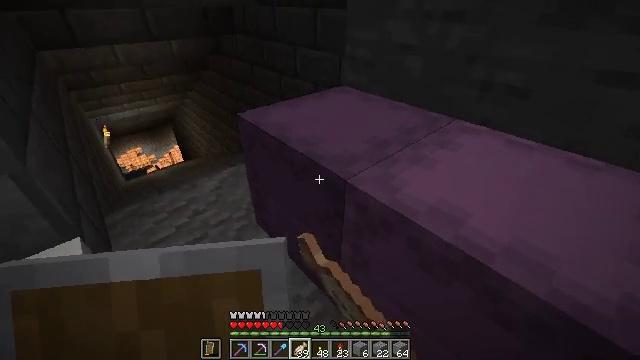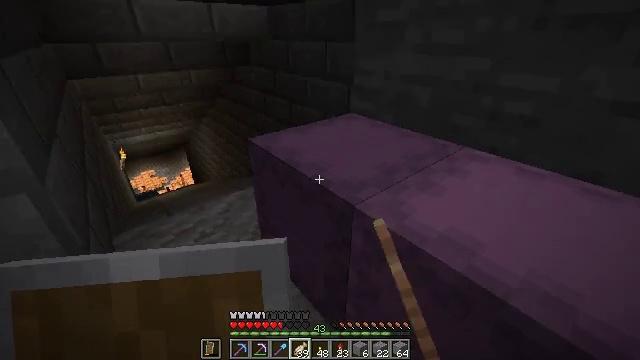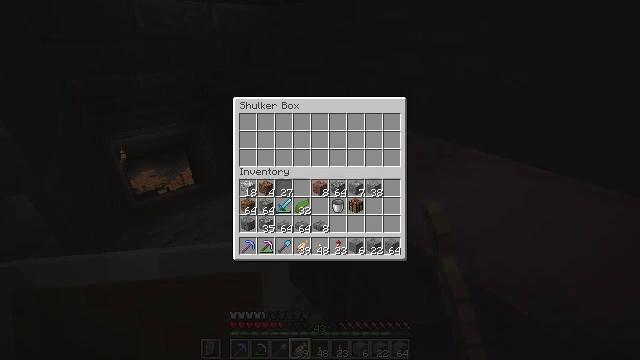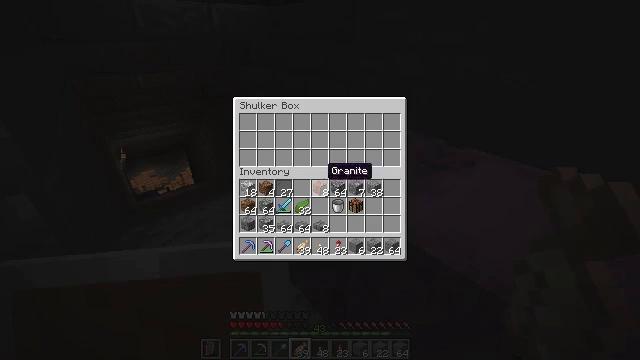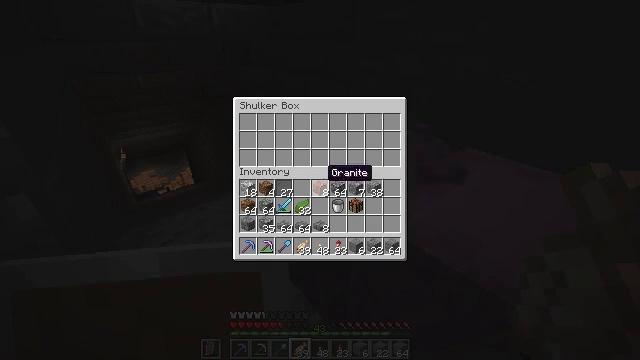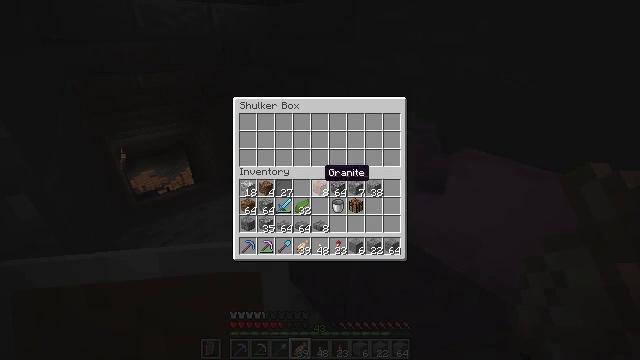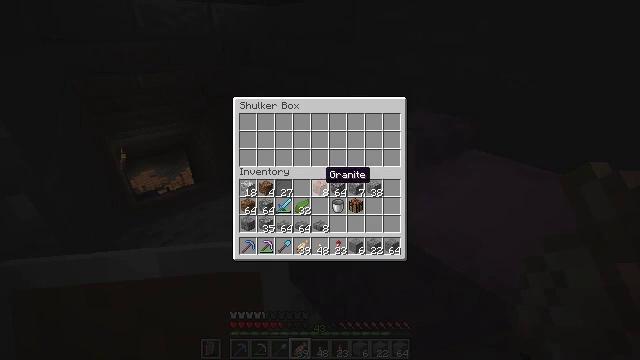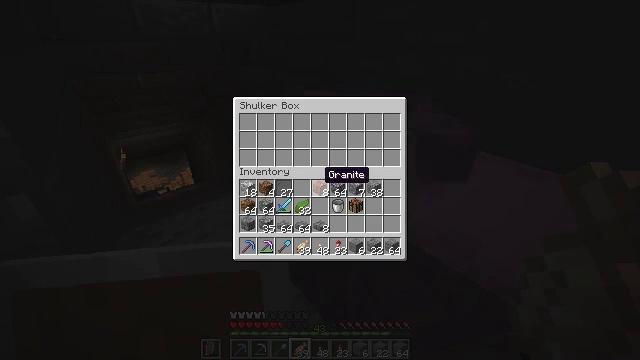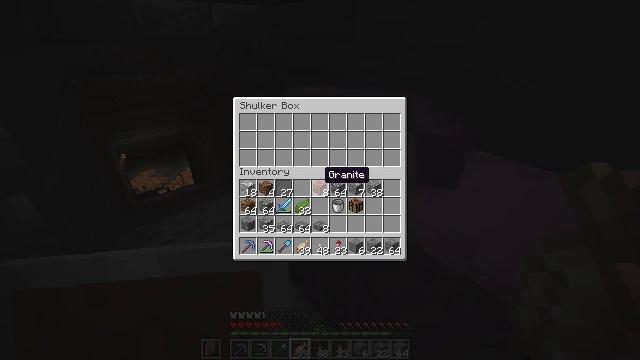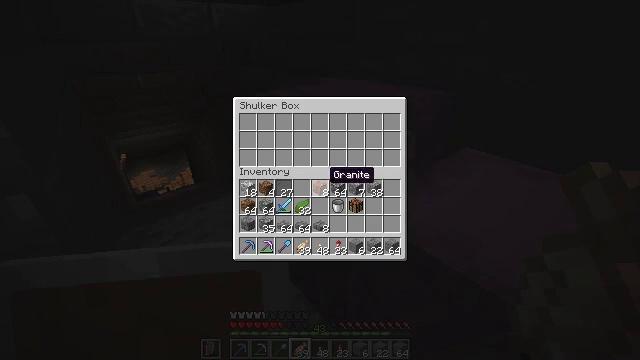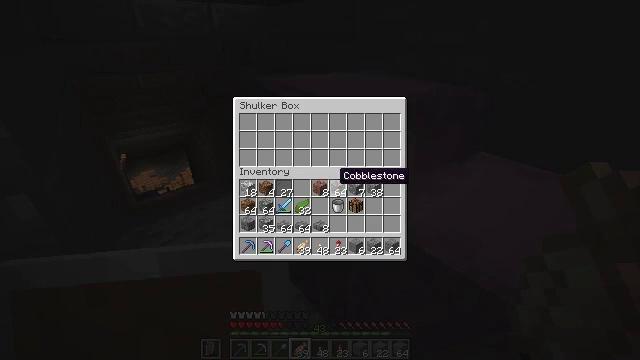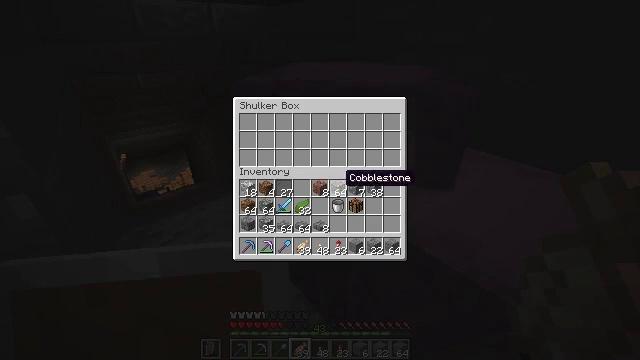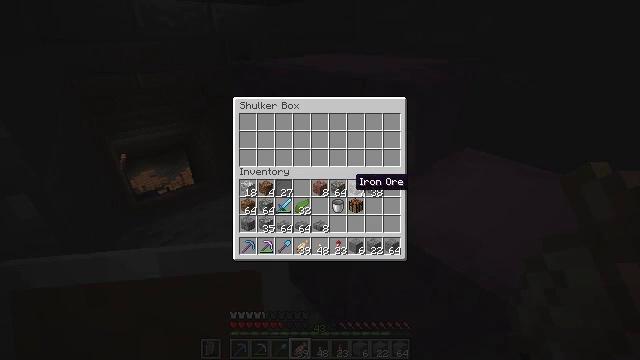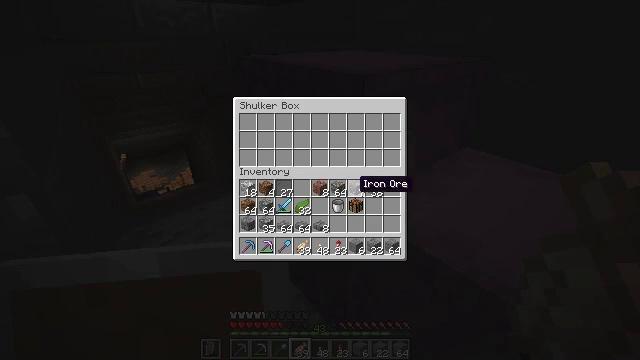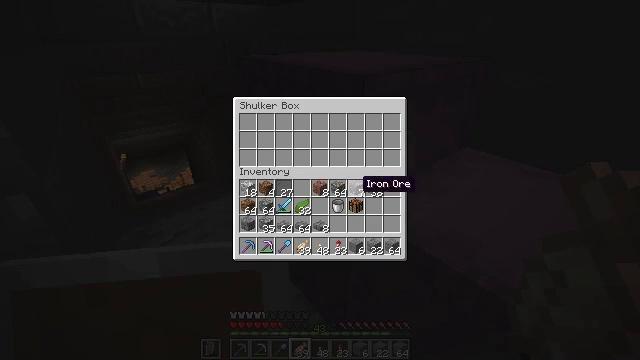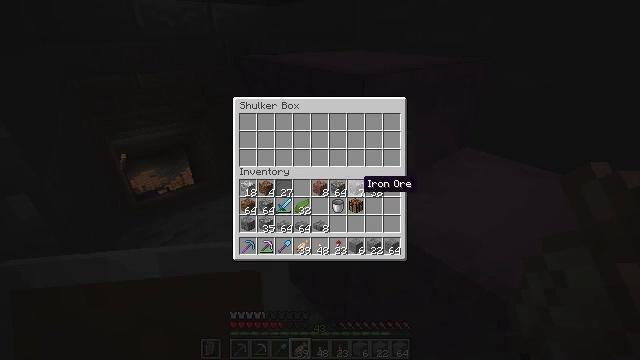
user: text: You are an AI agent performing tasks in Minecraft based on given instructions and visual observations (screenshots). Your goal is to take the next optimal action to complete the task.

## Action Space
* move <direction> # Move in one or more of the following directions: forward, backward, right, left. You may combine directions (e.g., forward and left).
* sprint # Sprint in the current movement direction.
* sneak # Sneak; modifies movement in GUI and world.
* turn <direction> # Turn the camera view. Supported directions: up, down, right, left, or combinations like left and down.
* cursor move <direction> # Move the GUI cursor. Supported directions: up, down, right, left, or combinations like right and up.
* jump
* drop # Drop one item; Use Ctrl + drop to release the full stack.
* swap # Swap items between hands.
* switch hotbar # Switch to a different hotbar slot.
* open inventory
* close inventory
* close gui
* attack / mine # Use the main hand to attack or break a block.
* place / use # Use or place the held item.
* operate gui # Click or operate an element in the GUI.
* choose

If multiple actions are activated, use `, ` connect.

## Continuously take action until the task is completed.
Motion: motion action
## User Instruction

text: Attack the quartz pillar to collect it.
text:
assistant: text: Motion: turn left and up
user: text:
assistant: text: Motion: open gui
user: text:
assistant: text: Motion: no_op
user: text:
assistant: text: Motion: no_op
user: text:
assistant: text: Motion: no_op
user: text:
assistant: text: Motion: no_op
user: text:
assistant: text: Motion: no_op
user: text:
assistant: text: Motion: no_op
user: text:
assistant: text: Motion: no_op
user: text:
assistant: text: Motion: sneak, cursor move right
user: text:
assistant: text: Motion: sneak
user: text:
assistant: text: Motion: sneak, cursor move right
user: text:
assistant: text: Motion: sneak
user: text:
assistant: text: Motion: sneak
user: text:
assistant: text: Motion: sneak
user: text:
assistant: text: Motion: sneak
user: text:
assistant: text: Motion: sneak
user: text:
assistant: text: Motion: sneak
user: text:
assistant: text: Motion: sneak
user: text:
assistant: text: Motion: sneak, choose
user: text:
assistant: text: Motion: sneak, choose
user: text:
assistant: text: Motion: sneak, cursor move left
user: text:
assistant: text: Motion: sneak, choose
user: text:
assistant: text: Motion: sneak, choose
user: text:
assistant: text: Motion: sneak, choose
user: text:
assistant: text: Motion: sneak, cursor move left
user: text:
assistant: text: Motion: sneak
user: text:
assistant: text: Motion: sneak, choose
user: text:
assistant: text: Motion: sneak, choose
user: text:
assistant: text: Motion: sneak, choose